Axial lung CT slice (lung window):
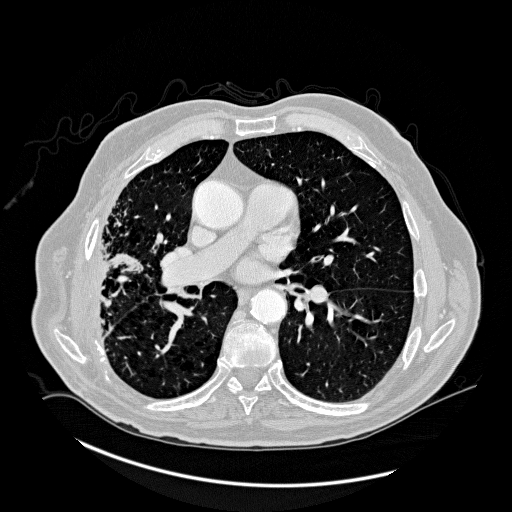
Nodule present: no